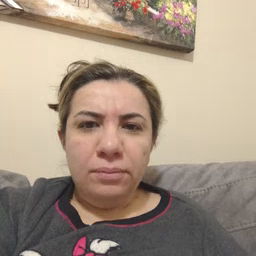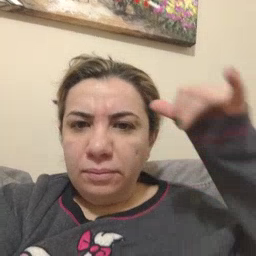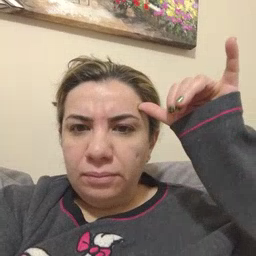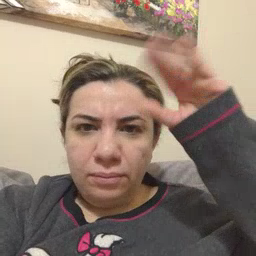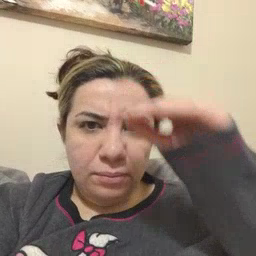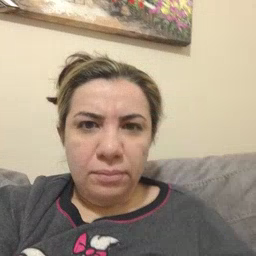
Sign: cowboy